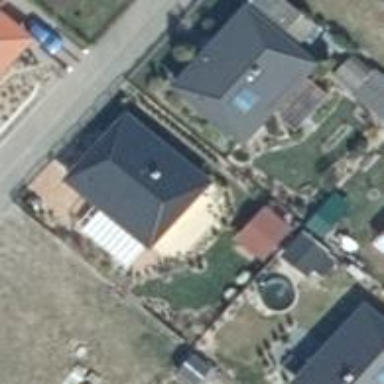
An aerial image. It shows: Detached building.